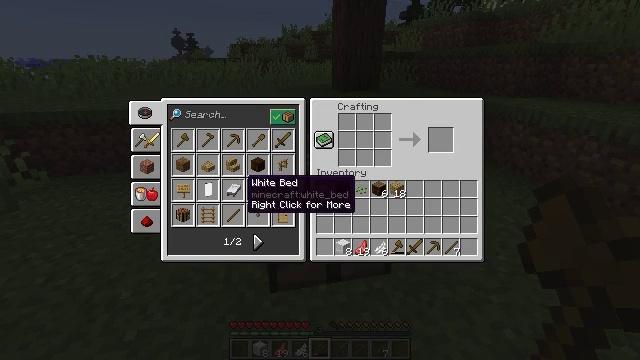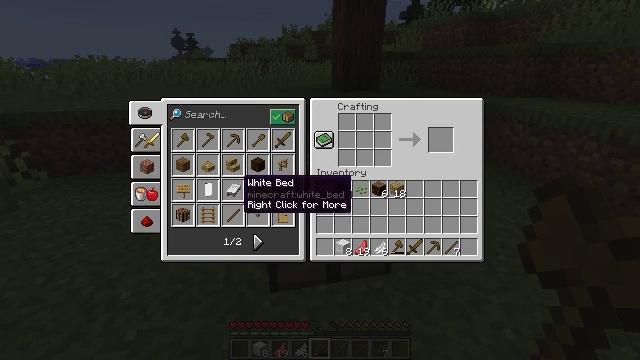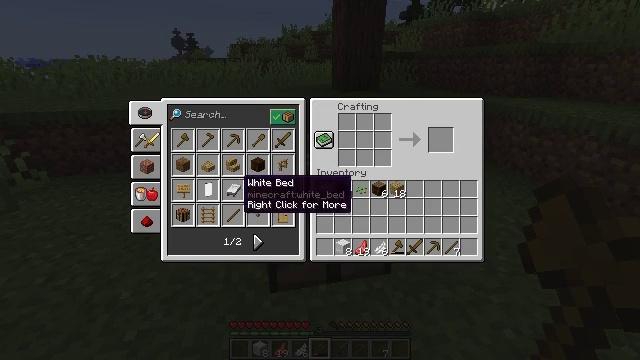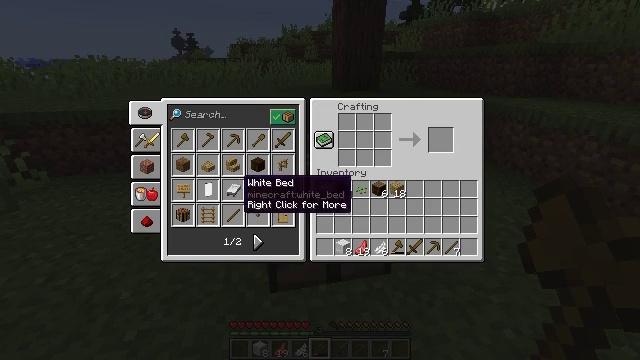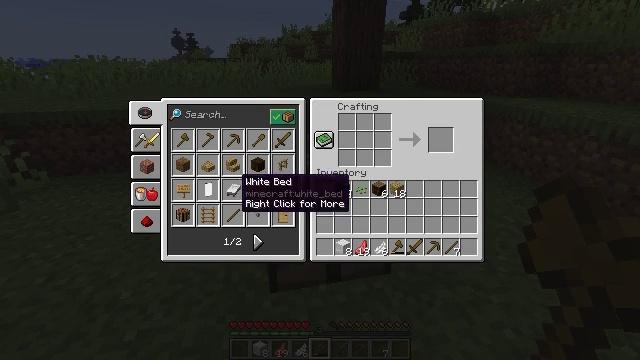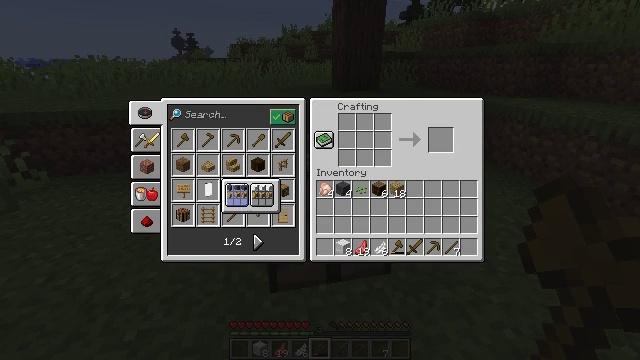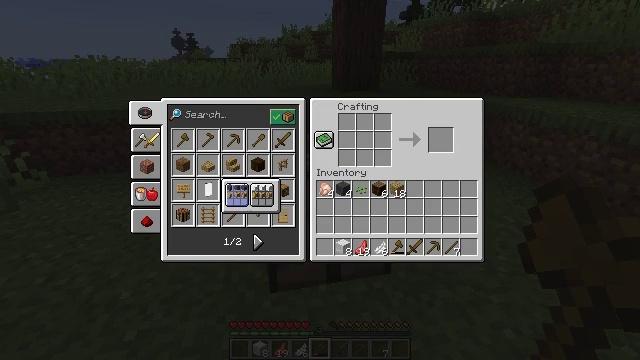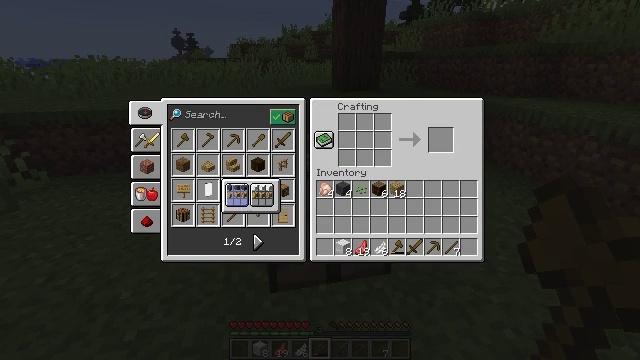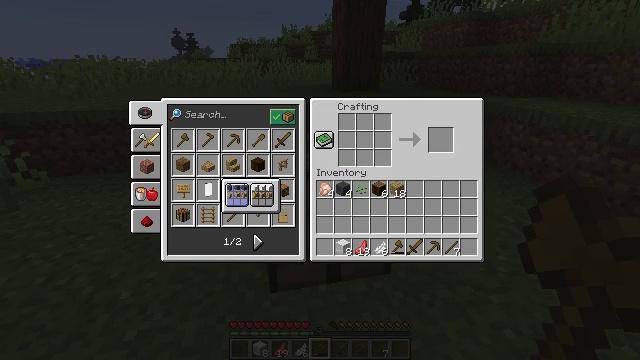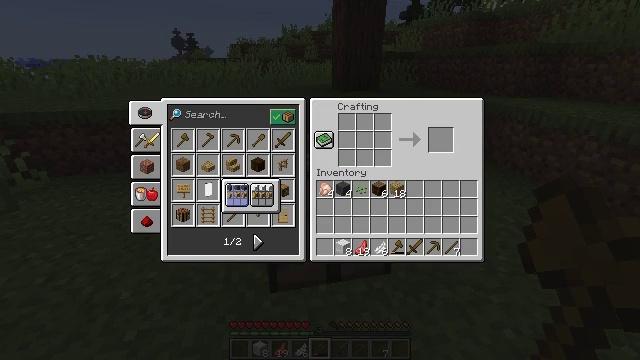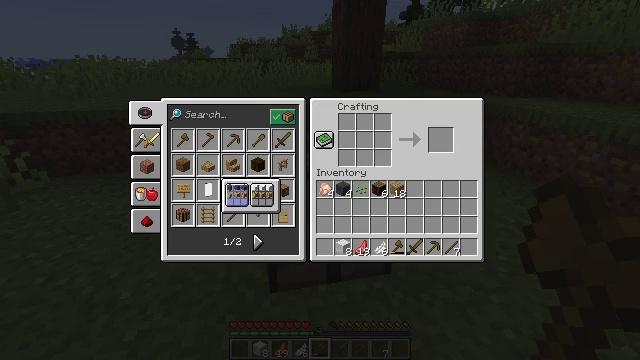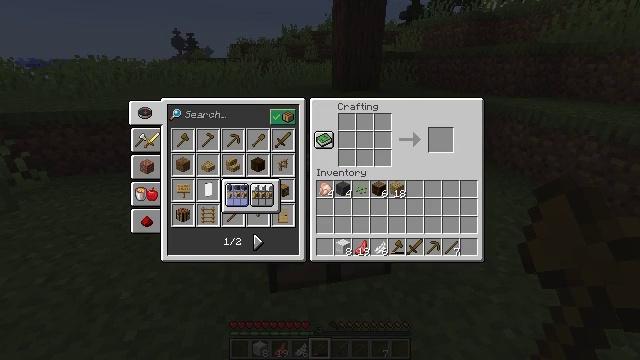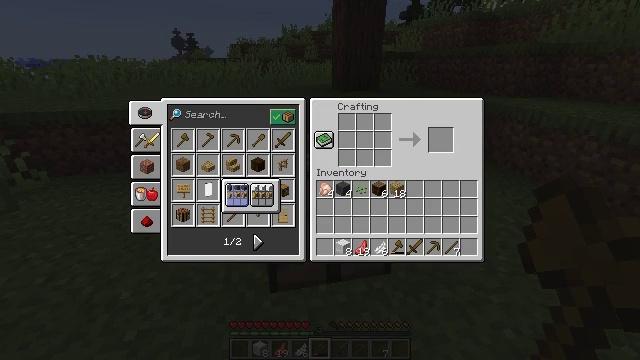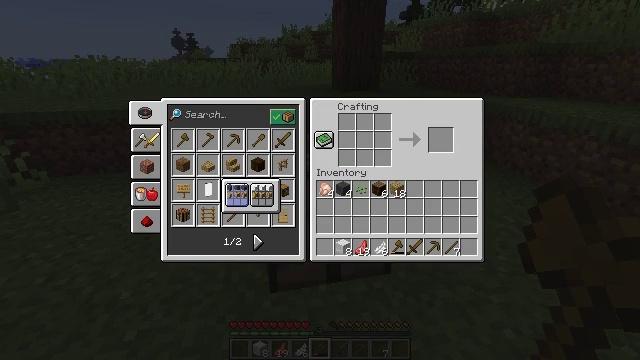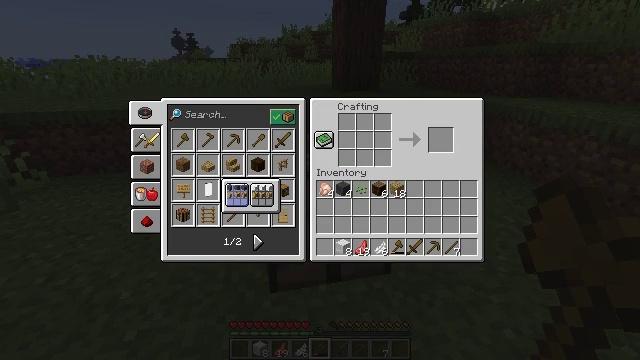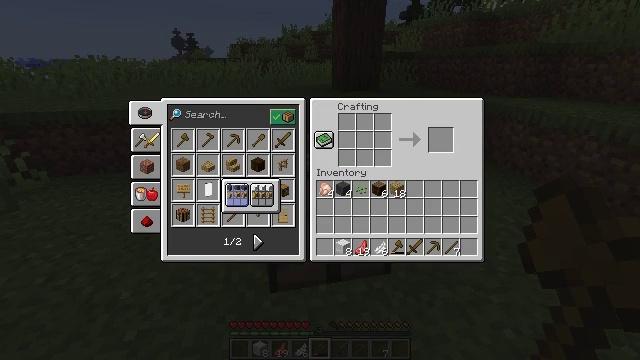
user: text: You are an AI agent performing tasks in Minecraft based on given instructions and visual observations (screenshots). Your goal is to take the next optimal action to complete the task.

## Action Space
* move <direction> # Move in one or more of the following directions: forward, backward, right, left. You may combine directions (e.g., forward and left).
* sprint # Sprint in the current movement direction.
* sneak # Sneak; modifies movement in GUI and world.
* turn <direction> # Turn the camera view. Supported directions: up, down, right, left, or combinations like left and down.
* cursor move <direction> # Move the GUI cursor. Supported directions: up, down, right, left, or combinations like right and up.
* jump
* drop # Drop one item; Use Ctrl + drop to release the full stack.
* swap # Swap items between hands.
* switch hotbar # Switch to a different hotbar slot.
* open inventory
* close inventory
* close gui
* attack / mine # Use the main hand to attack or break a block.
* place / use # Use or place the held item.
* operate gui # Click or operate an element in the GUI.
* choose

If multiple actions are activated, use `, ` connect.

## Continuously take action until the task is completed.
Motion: motion action
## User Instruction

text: Open the crafting table to craft a gray bed.
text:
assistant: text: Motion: no_op
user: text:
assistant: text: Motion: no_op
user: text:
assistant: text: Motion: no_op
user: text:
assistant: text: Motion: no_op
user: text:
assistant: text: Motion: choose
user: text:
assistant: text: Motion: choose
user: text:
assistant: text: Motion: no_op
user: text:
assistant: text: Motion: no_op
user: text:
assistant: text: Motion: no_op
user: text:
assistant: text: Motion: no_op
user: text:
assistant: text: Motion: no_op
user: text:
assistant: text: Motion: no_op
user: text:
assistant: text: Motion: no_op
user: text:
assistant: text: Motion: no_op
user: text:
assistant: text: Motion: cursor move right
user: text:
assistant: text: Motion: cursor move right
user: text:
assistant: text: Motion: no_op
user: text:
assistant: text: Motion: no_op
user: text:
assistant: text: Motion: no_op
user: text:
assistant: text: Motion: no_op
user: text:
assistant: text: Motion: no_op
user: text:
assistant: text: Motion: no_op
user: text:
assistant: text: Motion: no_op
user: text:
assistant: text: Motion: no_op
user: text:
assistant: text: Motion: cursor move left
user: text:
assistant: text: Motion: cursor move left
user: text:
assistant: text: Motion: no_op
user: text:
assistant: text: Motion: no_op
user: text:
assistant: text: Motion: no_op
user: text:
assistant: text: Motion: no_op